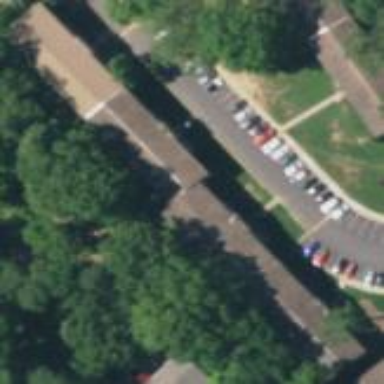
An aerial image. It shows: Residential building.